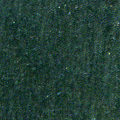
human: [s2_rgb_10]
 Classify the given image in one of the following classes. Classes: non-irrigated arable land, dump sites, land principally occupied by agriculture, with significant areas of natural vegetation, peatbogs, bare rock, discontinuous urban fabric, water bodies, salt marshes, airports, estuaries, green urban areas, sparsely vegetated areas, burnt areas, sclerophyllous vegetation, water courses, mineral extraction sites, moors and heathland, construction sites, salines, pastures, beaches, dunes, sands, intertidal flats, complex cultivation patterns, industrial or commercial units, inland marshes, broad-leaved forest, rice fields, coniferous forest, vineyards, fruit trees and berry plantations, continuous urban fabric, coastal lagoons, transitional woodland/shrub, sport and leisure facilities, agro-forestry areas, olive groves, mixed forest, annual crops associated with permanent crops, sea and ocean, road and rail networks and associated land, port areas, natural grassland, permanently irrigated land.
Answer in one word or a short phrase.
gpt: sea and ocean